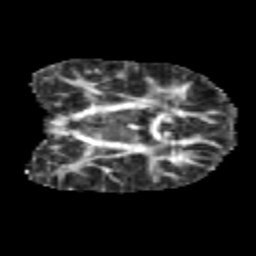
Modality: FA
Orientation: coronal
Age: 10
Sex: male
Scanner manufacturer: siemens
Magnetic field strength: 3 T
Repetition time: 3.8 s
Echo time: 0.07 s